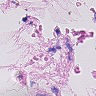
Metastatic tissue present: no